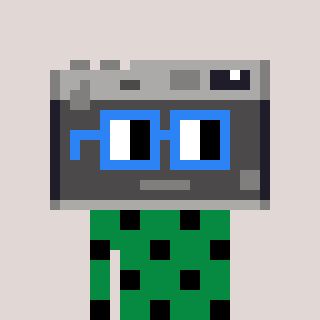
a pixel art character with square blue glasses, a camera-shaped head and a green-colored body on a warm background